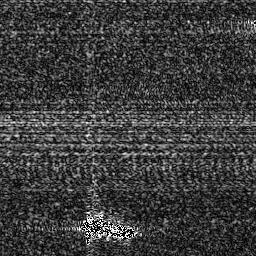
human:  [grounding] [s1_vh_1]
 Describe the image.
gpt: In the satellite image, there is  <ref>1 medium ship </ref> <box>[[31, 83, 53, 94, 0]]</box> located at bottom.